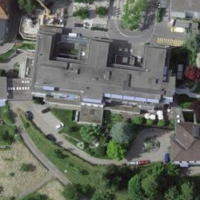
EUNIS habitat code: 55
Species observed at this site:
Cotinus coggygria
Campanula glomerata
Symphoricarpos albus